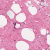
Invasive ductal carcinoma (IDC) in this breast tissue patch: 0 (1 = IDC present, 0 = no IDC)